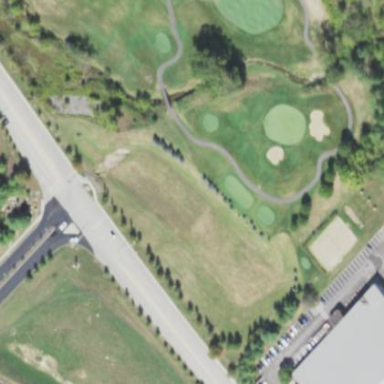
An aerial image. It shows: Area of rough grass used for golf.